Question: I will try to get straight to the point. I had some help building a ViewModel here on StackOverflow. It worked fine in MVC 4 but now that I am converting the application to MVC 5 it is not working. Nothing has changed in way of the code. I have a _navigation.cshtml which is a partial that is rendered in my Layout.cshtml and the error is within the For Loops in that Partial. This same code is working fine in MVC 4. Here is the code:
My error is in the partial page during the for loop and I get the error on 'Ingredient' in the line:
'''
@foreach (Ingredient ingredient in Model.Ingredients)
'''
also in the same place on any other for loop in the same place. The error says:
> The type or namespace name 'Recipe' could not be found (are you
missing a using directive or an assembly reference?)
Here is my code:
'''
using System;
using System.Collections.Generic;
using System.Linq;
using System.Web;
namespace XXX.Models
{
public class Ingredient
{
public int IngredientID { get; set; }
public string IngredientNameEs { get; set; }
}
}
'''
'''
using System;
using System.Collections.Generic;
using System.Linq;
using System.Web;
namespace XXX.Models
{
public class Recipe
{
public int RecipeID { get; set; }
public string RecipeNameEs { get; set; }
}
}
'''
'''
using System;
using System.Collections.Generic;
using System.ComponentModel.DataAnnotations.Schema;
using System.Data.Entity;
using System.Data.Entity.ModelConfiguration.Conventions;
using System.Linq;
using System.Web;
using Microsoft.AspNet.Identity.EntityFramework;
using XXX.Models;
namespace XXX.Models
{
// You can add profile data for the user by adding more properties to your ApplicationUser class,
// http://go.microsoft.com/fwlink/?LinkID=317594 for more.
public class ApplicationUser : IdentityUser
{
}
public class ApplicationDbContext : IdentityDbContext<ApplicationUser>
{
public ApplicationDbContext(): base("DefaultConnection")
{
}
public DbSet<Ingredient> Ingredients { get; set; }
public DbSet<Recipe> Recipes { get; set; }
}
}
'''
'''
using System;
using System.Collections.Generic;
using System.Linq;
using System.Web;
using XXX.Models;
namespace XXX.ViewModels
{
public class NavigationViewModel
{
public IEnumerable<Ingredient> Ingredients { get; set; }
public IEnumerable<Recipe> Recipes { get; set; }
}
}
'''
'''
using XXX.Models;
using XXX.ViewModels;
using System;
using System.Collections.Generic;
using System.Data;
using System.Data.Entity;
using System.Linq;
using System.Web;
using System.Web.Mvc;
namespace XXX.Controllers
{
public class PartialController : Controller
{
private ApplicationDbContext db = new ApplicationDbContext();
public ActionResult Navigation()
{
NavigationViewModel viewModel;
viewModel = new NavigationViewModel();
viewModel.Ingredients = db.Ingredients.Where(i => i.IsProduct != false).ToList();
viewModel.Recipes = db.Recipes.ToList();
return PartialView("_Navigation", viewModel);
}
}
}
'''
(Asterisks indicate error near and in For Loop)
'''
@model XXX.ViewModels.NavigationViewModel
@using XXX.Models
//edited for brevity..
<li class="has-dropdown">@Html.ActionLink(XXX.Views.Shared.CultureSwap.Products, "Products", "Ingredient")
<ul class="dropdown">
@*//From NavigationViewModel print out each Product*@
@foreach (*Ingredient* ingredient in Model.Ingredients)
{
<li><a href="/Ingredient/Products/#@ingredient.IngredientNameEs">@ingredient.IngredientNameEs</a></li>
}
</ul>
</li>
<li class="divider"></li>
<li class="has-dropdown">@Html.ActionLink(XXX.Views.Shared.CultureSwap.Recipes, "List", "Recipe")
<ul class="dropdown">
@foreach (*Recipe* recipe in Model.Recipes)
{
<li><a href="/Recipe/List/#@recipe.RecipeNameEs">@recipe.RecipeNameEs</a></li>
}
</ul>
</li>
'''
Again the errors read:
> The type or namespace name 'Ingredient' could not be found (are you
missing a using directive or an assembly reference?)The type or namespace name 'Recipe' could not be found (are you
missing a using directive or an assembly reference?)
Here is a screenshot of the error in Visual Studio Next to the same code with no errors:

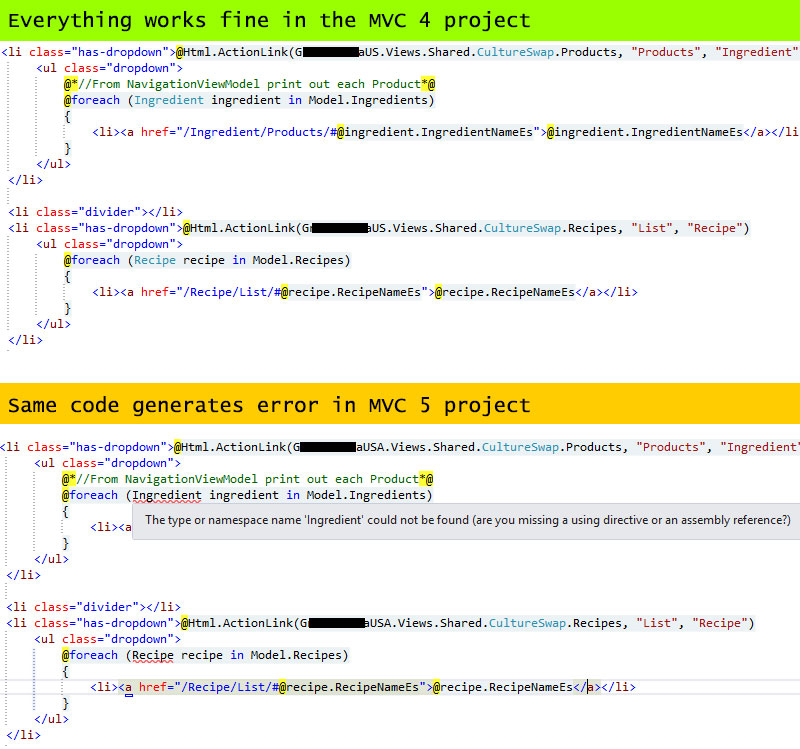
Answer: Your view doesn't know where 'Ingredient' or 'Recipe' come from, you need to add a reference to the namespace which those types are under, add '@using XXX.Models' to the top of your view
'''
@model XXX.ViewModels.NavigationViewModel
@using XXX.Models
...
@foreach (Ingredient ingredient in Model.Ingredients)
{
...
}
'''
---
On a side-note you appear to have a half-baked view model implementation. In your 'NavigationViewModel' you are referencing, which appear to be, domain models. It's generally recommended that anything exposed via a view model, is in actual fact, a view model itself. So in your case, I would introduce a couple of new view models to represent an 'Ingredient' / 'Recipe' i.e.
'''
public class IngredientViewModel
{
...
}
public class RecipeViewModel
{
...
}
public class NavigationViewModel
{
public IEnumerable<IngredientViewModel> Ingredients { get; set; }
public IEnumerable<RecipeViewModel> Recipes { get; set; }
}
'''
These would be be created under the 'XXX.ViewModels' which would mean your view would look like
'''
@using XXX.ViewModels
@model NavigationViewModel
...
'''